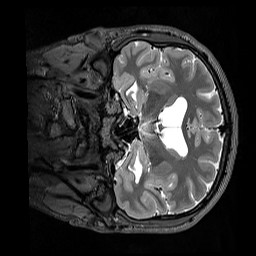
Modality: T2w
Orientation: coronal
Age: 27
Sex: male
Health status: healthy
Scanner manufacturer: siemens
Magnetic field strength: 3 T
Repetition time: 3.2 s
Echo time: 0.568 s